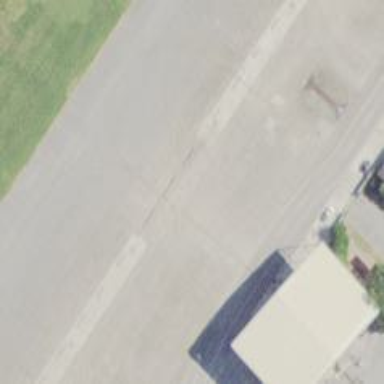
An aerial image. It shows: Image of taxiway at airport.